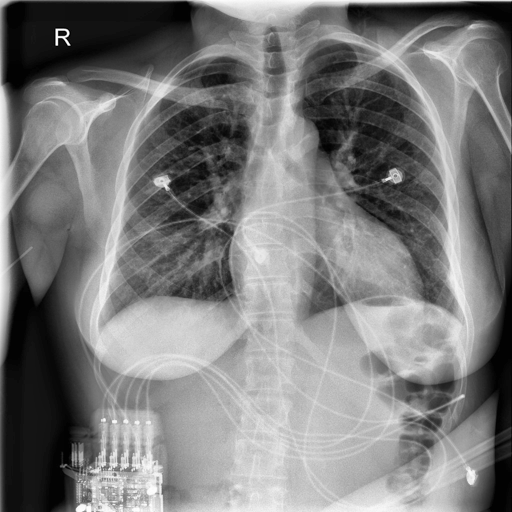
Finding: NORMAL